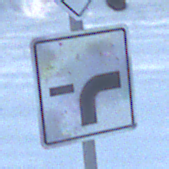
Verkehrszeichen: VerlaufVorfahrtsstrasse9
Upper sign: Vorfahrtsstrasse
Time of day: MorningAfternoon
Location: Outdoor (Nature)
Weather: Clear
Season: Winter
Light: Natural